Часть A. Униполярный генератор Рассмотрим однородный проводящий диск радиуса $a$, показанный на рисунке 1. Диск находится в однородном магнитном поле с индукцией $B$ и вращается с угловой скоростью $\omega$ вокруг оси, параллельной полю. На расстоянии $r$ от оси вращения со скоростью $v=\omega r$ по касательной движется частица с зарядом $q$. Ясно, что на движущуюся частицу со стороны магнитного поля будет действовать сила. Таким образом, в диске возникает ЭДС.
Найдите величину и направление силы $F$, действующей на частицу при $q > 0$.
Найдите, какая разность потенциалов $\mathrm d\mathcal E$ индуцируется между точками $r$ и $r+\mathrm dr$. Зависит ли она от величины и знака заряда $q$?
Найдите ЭДС $\cal E$, индуцированную между центром ($r=0$) и краем ($r=a$) диска. На рисунке 2 показан диск, к центру и краям которого подключена нагрузка. Из — следует, что по нагрузке при этом будет протекать ток. Индукцию, возникающую вследствие движения проводника в магнитном поле, называют униполярной индукцией, а основанный на ней генератор — униполярным генератором. Поскольку при протекании тока $I$ через нагрузку $R$ потребляется мощность, то для поддержания угловой скорости диска $\omega$ постоянной к нему необходимо приложить некоторый момент силы — так называемый крутящий момент. При нахождении этого момента будем считать, что сопротивлением проводов, диска и его оси можно пренебречь, а ток по диску растекается от центра к краю равномерно.
На растекающийся ток со стороны магнитного поля действует сила Ампера, направленная противоположно скорости вращения диска. Рассмотрим малый участок диска площадью $\mathrm ds\mathrm dr$, показанный на рисунке 2. Найдите, какая по величине сила Ампера на него действует.
Найдите действующий на диск момент сил $N$. Таким образом, для сохранения угловой скорости вращения диска к нему в направлении вращения должен быть приложен такой же по величине крутящий момент.
Часть B. Униполярный двигатель Теперь в цепь добавляют источник с ЭДС $V$ и ключ $S$, как показано на рисунке 3. Изначально ключ разомкнут, а диск неподвижен. В момент времени $t=0$ ключ $S$ замыкают, и диск начинает вращаться.  Введём величины:\[N_0=\frac{VBa^2}{2R},\quad\omega_\mathrm{m}=\frac{2V}{Ba^2},\quad I_\mathrm{m}=\frac12Ma^2,\]где $M$ — масса диска.
Найдите мощность крутящего момента и мощность, выделяющуюся на нагрузке. Выполняется ли для них закон сохранения энергии?
Зависимость угловой скорости от времени даётся в этом случае выражением:\[\omega(t)=\omega_\mathrm{m}\left(1-e^{-\frac t\tau}\right).\]Выразите постоянную $\tau$ через $I_\mathrm{m}$, $N_0$ и $\omega_\mathrm{m}$. Таким образом, угловая скорость вращения диска становится постоянной по прошествии достаточно большого времени. Такая система называется униполярным двигателем.
В процессе движения диск разгоняется за счёт действующего на него момента. Когда угловая скорость диска равна $\omega$, выразите мощность этого момента $P$ через $N_0$ и $\omega_\mathrm{m}$.
Из закона сохранения энергии должно следовать, что мощность $P_B$, отдаваемая источником, равна сумме мощности $P_R$, выделяющейся на резисторе, и мощности $P$ крутящего момента. Найдите $P_B$ и $P_R$. Выполняется ли равенство $P_B=P_R+P$?
Найдите явную зависимость мощности крутящего момента от времени $P(t)$. Выразите ответ через $V$, $R$ и $\tau$. Постройте график этой зависимости в интервале времени $0 < t <4\tau$ в координатах $P-t$ на рисунке ниже.
Найдите работу $W\equiv\int\limits_0^{+\infty}P(t)\mathrm dt$, которую совершает крутящий момент от начала вращения диска до достижения им постоянной угловой скорости. Равна ли полученная величина конечной кинетической энергии диска?
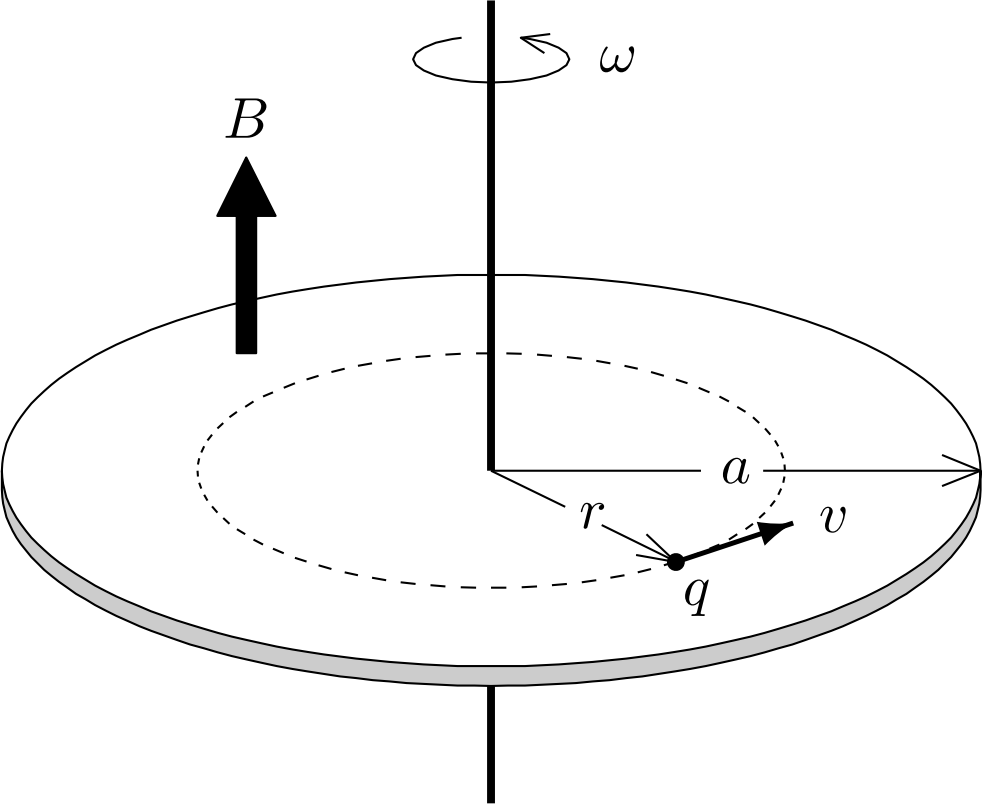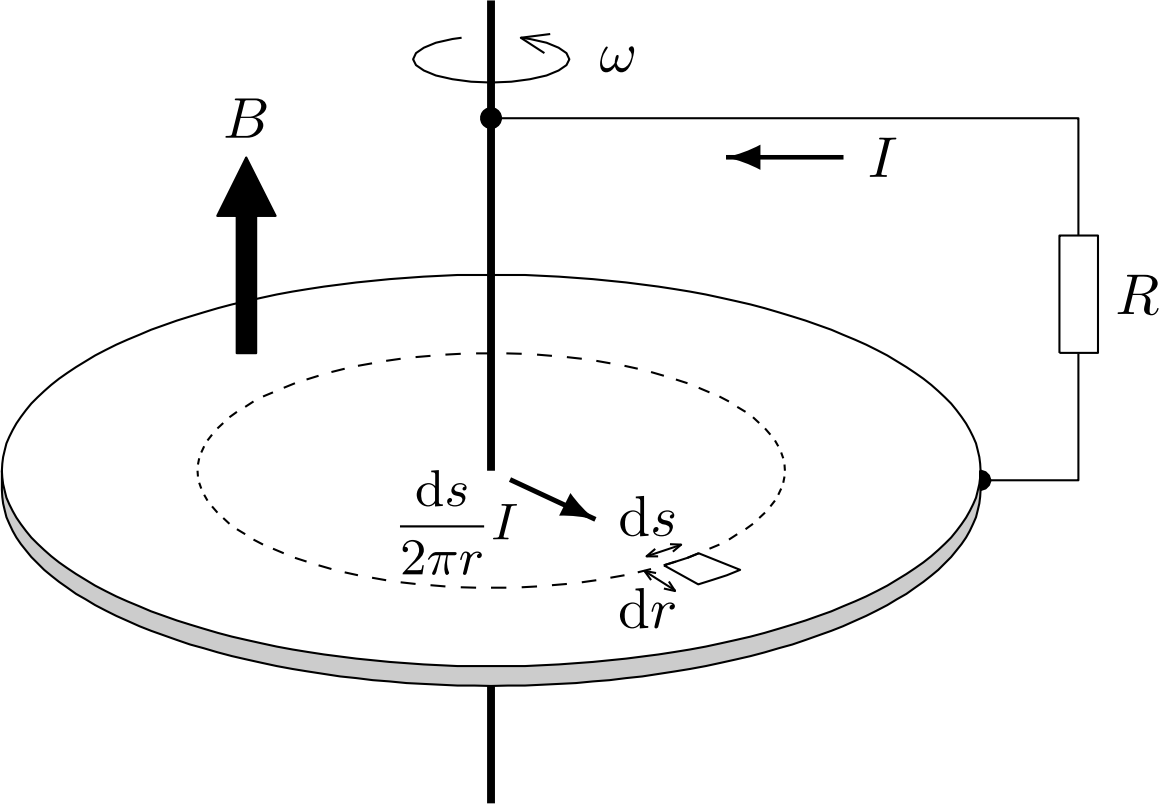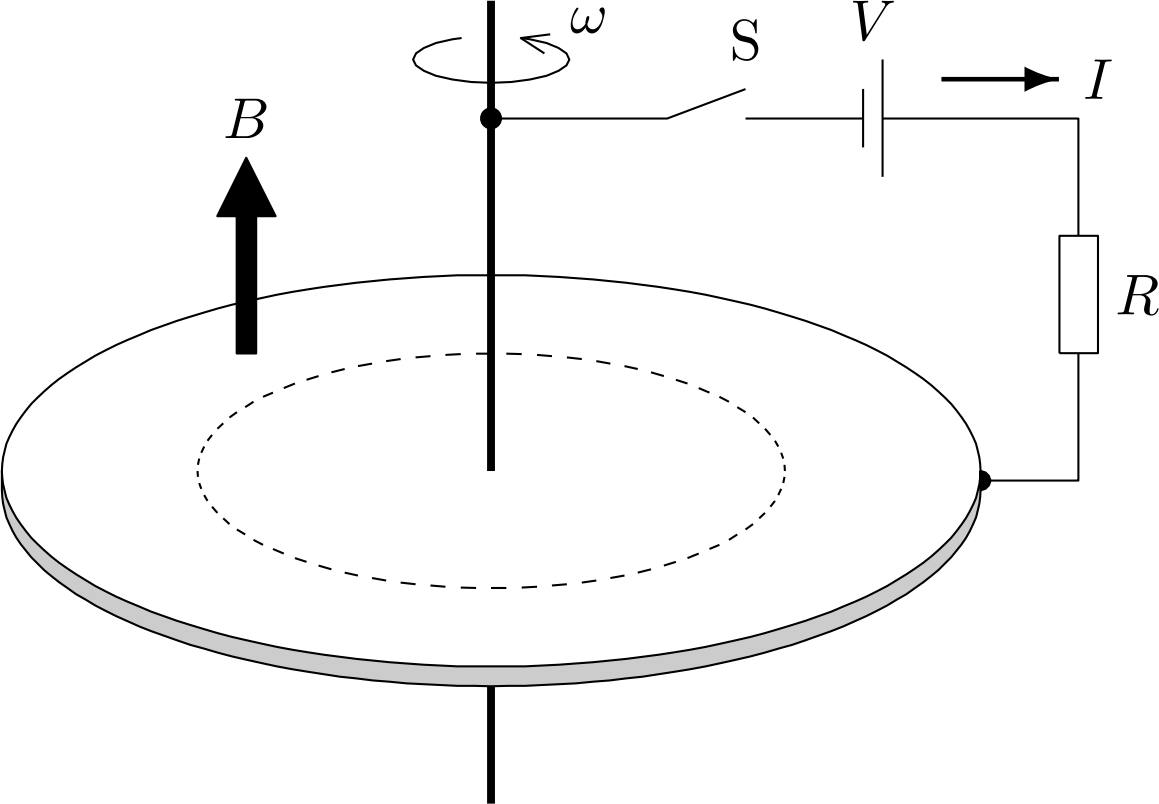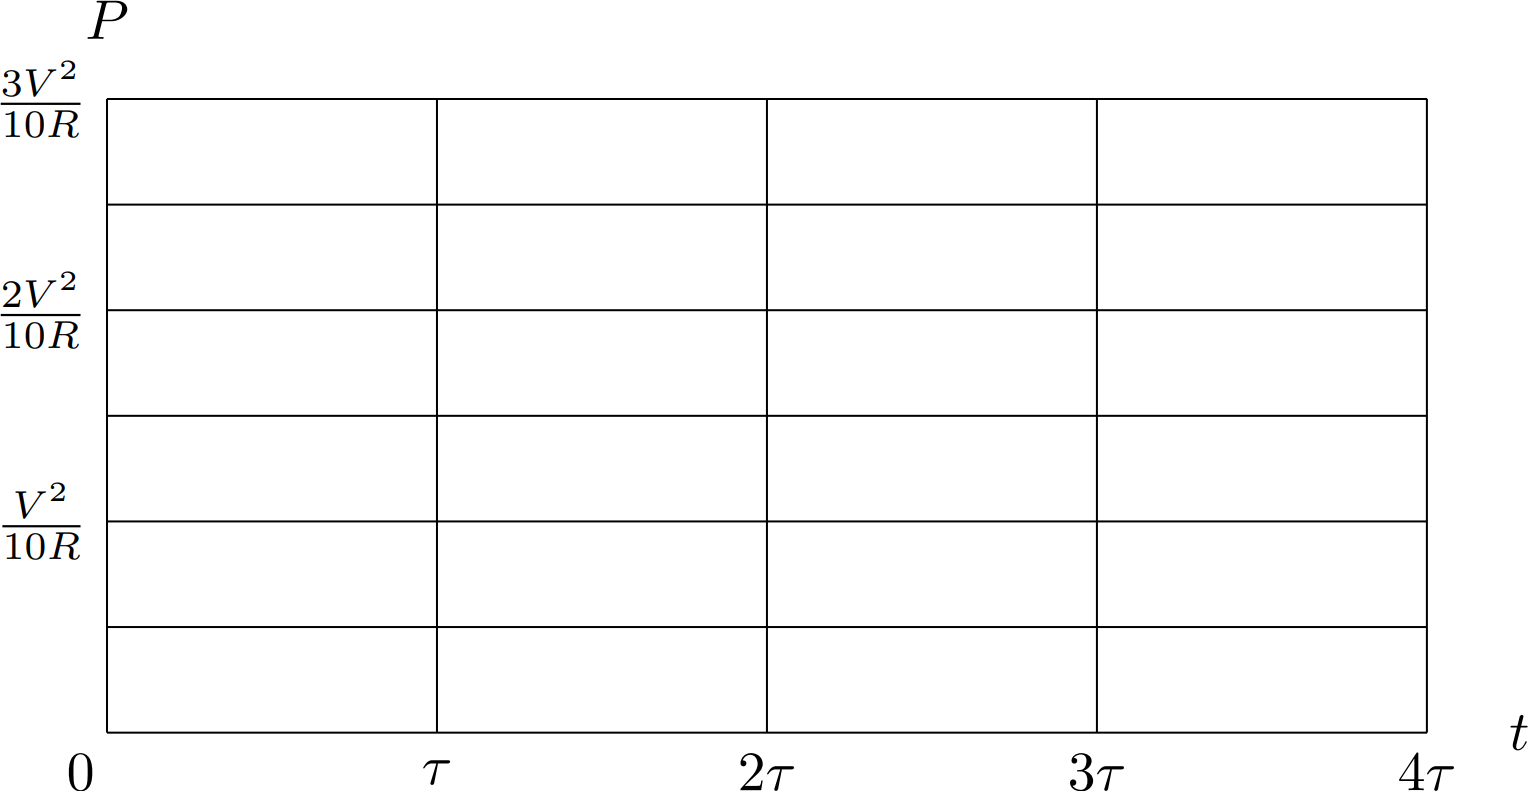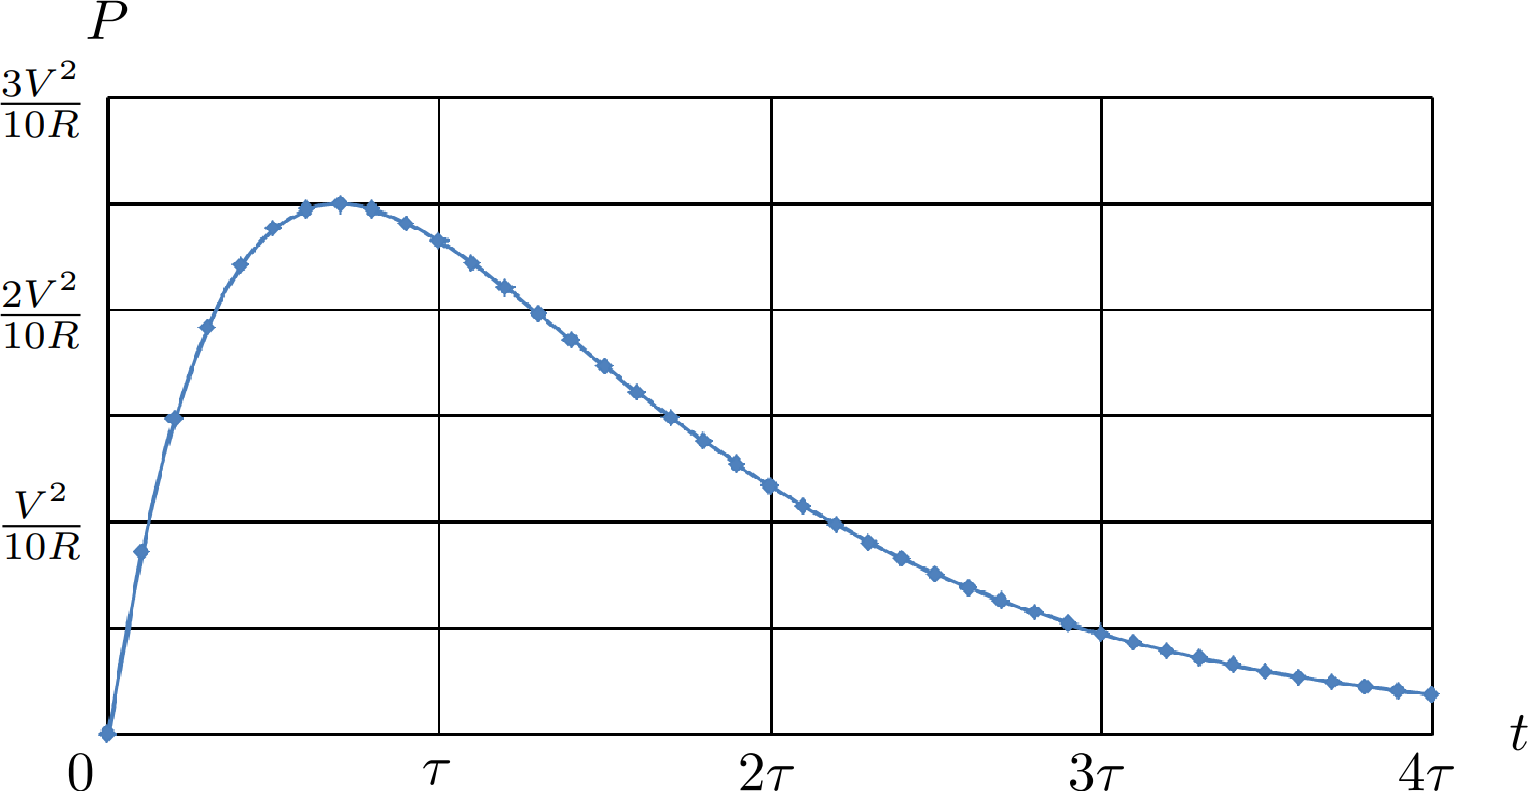
Найдите величину и направление силы $F$, действующей на частицу при $q > 0$.
Решение: Частица на расстоянии $\vec r$ от оси диска движется со скоростью $[\vec\omega\times\vec r]$, и на неё действует сила Лоренца:\[\vec F=q[\vec v\times\vec B]=q[[\vec\omega\times\vec r]\times\vec B]=q\vec r(\vec \omega\cdot\vec B)-q\vec\omega(\vec r\cdot\vec B).\]Поскольку $\vec \omega\uparrow\uparrow\vec B$ и $\vec B\perp\vec r$, последнее выражение упрощается до:
Ответ: \[\vec F=q\omega B\vec r\]

Найдите, какая разность потенциалов $\mathrm d\mathcal E$ индуцируется между точками $r$ и $r+\mathrm dr$. Зависит ли она от величины и знака заряда $q$?
Решение: Сила $\vec F$, полученная в предыдущем пункте, играет роль электродвижущей. Значит, она должна индуцировать разность потенциалов:\[q\,\mathrm d\mathcal E=F\,\mathrm dr\implies\]
Ответ: \[\mathrm d\mathcal E=\omega Br\,\mathrm dr\]

Найдите ЭДС $\cal E$, индуцированную между центром ($r=0$) и краем ($r=a$) диска.
Решение: Проинтегрируем:\[\mathcal E=\int\limits_0^a\frac{\mathrm d\mathcal E}{\mathrm dr}\,\mathrm dr=\omega B\int\limits_0^ar\,\mathrm dr=\frac12\omega Ba^2.\]
Ответ: \[\mathcal E=\frac12\omega Ba^2\]

На растекающийся ток со стороны магнитного поля действует сила Ампера, направленная противоположно скорости вращения диска. Рассмотрим малый участок диска площадью $\mathrm ds\mathrm dr$, показанный на рисунке 2. Найдите, какая по величине сила Ампера на него действует.
Решение: Погонная плотность тока в рассматриваемой точке:\[i=\frac{I}{2\pi r},\]поэтому через участок длиной $\mathrm dr$ течёт ток $I\,\mathrm ds/2\pi r$. Таким образом, величина действующей на него силы Ампера:
Ответ: \[\mathrm dF_А=B \cdot \frac{I\,\mathrm ds}{2\pi r}\cdot\mathrm dr\]

Найдите действующий на диск момент сил $N$.
Решение: Момент силы Ампера, рассмотренной в предыдущем пункте, равен:\[\mathrm dN=r\cdot B \cdot \frac{I\,\mathrm ds}{2\pi r}\cdot\mathrm dr=\frac{BI}{2\pi}\cdot\mathrm ds\mathrm dr=\frac{BI}{2\pi}\cdot\mathrm dS,\]где $\mathrm dS$ — элемент площади диска. Полная площадь диска равна $S=\pi a^2$, поэтому момент сил:
Ответ: \[N=\frac12BIa^2\]

Найдите мощность крутящего момента и мощность, выделяющуюся на нагрузке. Выполняется ли для них закон сохранения энергии?
Решение: Мощность крутящего момента равна $N\cdot\omega$: Мощность, выделяющаяся на нагрузке, равна: Поскольку для напряжения на резисторе и ЭДС в диске можно записать:\[RI=\mathcal E=\frac12B\omega a^2,\]откуда\[P_R=RI^2=\frac12BI\omega a^2=P_{внеш}\implies\]
Ответ: \[P_{внеш}=\frac12BI\omega a^2\]  Мощность, выделяющаяся на нагрузке, равна:
Ответ: \[P_R=RI^2\]  Поскольку для напряжения на резисторе и ЭДС в диске можно записать:\[RI=\mathcal E=\frac12B\omega a^2,\]откуда\[P_R=RI^2=\frac12BI\omega a^2=P_{внеш}\implies\]
Ответ: ЗСЭ выполняется

Зависимость угловой скорости от времени даётся в этом случае выражением:\[\omega(t)=\omega_\mathrm{m}\left(1-e^{-\frac t\tau}\right).\]Выразите постоянную $\tau$ через $I_\mathrm{m}$, $N_0$ и $\omega_\mathrm{m}$.
Решение: Если диск вращается с угловой скоростью $\omega$, то напряжение на резисторе будет равно:\[U_R=V-\frac12B\omega a^2=RI\implies I=\frac{V}{R}-\frac12\frac{B\omega a^2}{R}.\]Сила Ампера, действующая на растекающийся по диску ток, создаёт разгоняющий момент:\[N=\frac12BIa^2,\]под действием которого диск разгоняется:\[\frac12Ma^2\dot\omega=N=\frac12\frac{BVa^2}{R}-\frac14\frac{B^2a^4}{R}\omega\implies\dot\omega=\frac{BV}{MR}-\frac12\frac{B^2a^2}{MR}\omega\\\frac{\mathrm d\omega}{\mathrm dt}=\frac{\mathrm d}{\mathrm dt}\left(\omega-\frac{2V}{Ba^2}\right)=-\frac12\frac{B^2a^2}{MR}\left(\omega-\frac{2V}{Ba^2}\right).\]Решение этого дифференциального уравнения с начальным условием $\omega(t=0)=0$ имеет вид:\[\omega(t)=\frac{2V}{Ba^2}\left(1-\exp\left(-\frac12\frac{B^2a^2}{MR}t\right)\right).\]Таким образом, величина:\[\tau=\frac{2MR}{B^2a^2}=\frac{I_\mathrm m\omega_\mathrm m}{N_0}.\]
Ответ: \[\tau=\frac{I_\mathrm m\omega_\mathrm m}{N_0}\]

В процессе движения диск разгоняется за счёт действующего на него момента. Когда угловая скорость диска равна $\omega$, выразите мощность этого момента $P$ через $N_0$ и $\omega_\mathrm{m}$.
Решение: Мощность разгоняющего диск момента равна:\[P=N\cdot\omega=\frac12\frac{BVa^2}{R}\omega-\frac14\frac{B^2a^4}{R}\omega^2=\frac{N_0\omega(\omega_\mathrm m-\omega)}{\omega_\mathrm m}.\]
Ответ: \[P=\frac{N_0\omega(\omega_\mathrm m-\omega)}{\omega_\mathrm m}\]

Из закона сохранения энергии должно следовать, что мощность $P_B$, отдаваемая источником, равна сумме мощности $P_R$, выделяющейся на резисторе, и мощности $P$ крутящего момента. Найдите $P_B$ и $P_R$. Выполняется ли равенство $P_B=P_R+P$?
Решение: Мощность, отдаваемая источником, равна:\[P_B=VI=\frac{V^2}{R}-\frac12\frac{VB\omega a^2}{R}=N_0(\omega-\omega_\mathrm m).\] Мощность, выделяющаяся на резисторе, равна:\[P_R=RI^2=R\left(\frac{V}{R}-\frac12\frac{B\omega a^2}{R}\right)^2=\frac{N_0(\omega_\mathrm m-\omega)^2}{\omega_\mathrm m}.\] Действительно, имеет место закон сохранения энергии:\[P_B=N_0(\omega-\omega_\mathrm m)=\frac{N_0(\omega_\mathrm m-\omega)^2}{\omega_\mathrm m}+\frac{N_0\omega(\omega_\mathrm m-\omega)}{\omega_\mathrm m}=P_R+P.\]
Ответ: \[P_B=N_0(\omega-\omega_\mathrm m)\]  Мощность, выделяющаяся на резисторе, равна:\[P_R=RI^2=R\left(\frac{V}{R}-\frac12\frac{B\omega a^2}{R}\right)^2=\frac{N_0(\omega_\mathrm m-\omega)^2}{\omega_\mathrm m}.\]
Ответ: \[P_R=\frac{N_0(\omega_\mathrm m-\omega)^2}{\omega_\mathrm m}\]  Действительно, имеет место закон сохранения энергии:\[P_B=N_0(\omega-\omega_\mathrm m)=\frac{N_0(\omega_\mathrm m-\omega)^2}{\omega_\mathrm m}+\frac{N_0\omega(\omega_\mathrm m-\omega)}{\omega_\mathrm m}=P_R+P.\]
Ответ: Да, равенство выполняется

Найдите явную зависимость мощности крутящего момента от времени $P(t)$. Выразите ответ через $V$, $R$ и $\tau$. Постройте график этой зависимости в интервале времени $0 < t <4\tau$ в координатах $P-t$ на рисунке ниже.
Решение: Мощность крутящего момента:\[P(t)=\frac{N_0\omega(t)\cdot(\omega_\mathrm m-\omega(t))}{\omega_\mathrm m}=\\=N_0\omega_\mathrm me^{-t/\tau}\left(1-e^{-t/\tau}\right)=\frac{V^2}{R}\cdot e^{-t/\tau}\left(1-e^{-t/\tau}\right)\]
Ответ: \[P(t)=\frac{V^2}{R}\cdot e^{-t/\tau}\left(1-e^{-t/\tau}\right)\]

Найдите работу $W\equiv\int\limits_0^{+\infty}P(t)\mathrm dt$, которую совершает крутящий момент от начала вращения диска до достижения им постоянной угловой скорости. Равна ли полученная величина конечной кинетической энергии диска?
Решение: Проинтегрируем:\[W\equiv\int\limits_0^{+\infty}P(t)\,\mathrm dt=\frac{V^2}{R}\int\limits_0^{+\infty}e^{-t/\tau}\left(1-e^{-t/\tau}\right)\,\mathrm dt=\\=\frac{V^2}{R}\left(\tau-\frac{\tau}{2}\right)=\frac{V^2\tau}{2R}=\frac{MV^2}{B^2a^2}.\] Кинетическая энергия диска:\[K=\frac12\cdot\frac12Ma^2\cdot\omega_\mathrm m^2=\frac14Ma^2\cdot\left(\frac{2V}{Ba^2}\right)^2=\frac{MV^2}{B^2a^2}=W\implies\]
Ответ: \[W=\frac{MV^2}{B^2a^2}\]  Кинетическая энергия диска:\[K=\frac12\cdot\frac12Ma^2\cdot\omega_\mathrm m^2=\frac14Ma^2\cdot\left(\frac{2V}{Ba^2}\right)^2=\frac{MV^2}{B^2a^2}=W\implies\]
Ответ: Да, равна
Темы:
T, Электромагнетизм, Движение в магнитном поле, Вращение, Электрогенератор, Момент сил, Японские